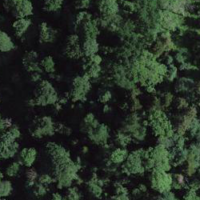
EUNIS habitat code: 41
Species observed at this site:
Prunella vulgaris
Petasites albus